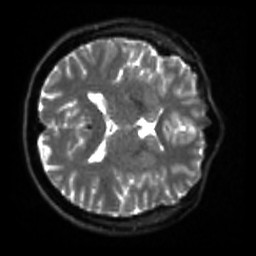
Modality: sbref
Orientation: axial
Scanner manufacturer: siemens
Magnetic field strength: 3 T
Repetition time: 4 s
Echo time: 0.0594 s